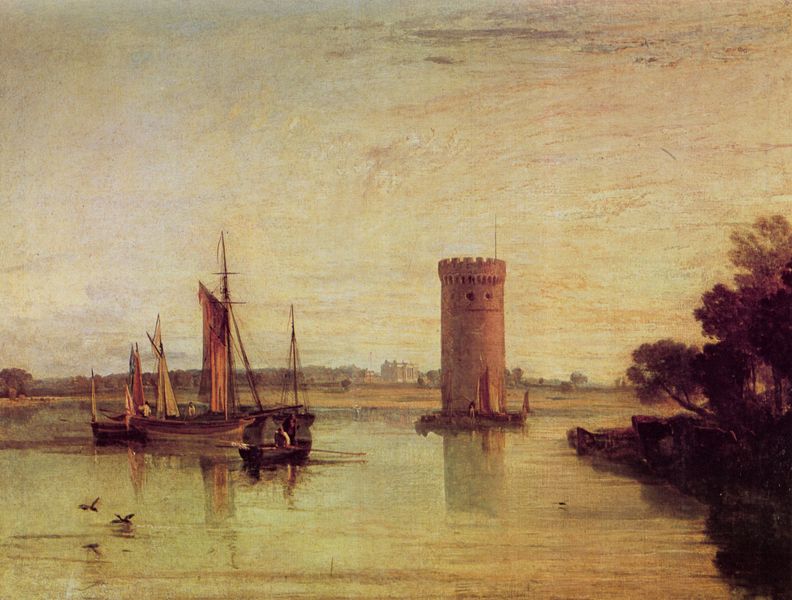
Titel: Tabley, Cheshire, der Sitz von Sir J. F. Leicester, Bart.: Ein ruhiger Morgen
Künstler: William Turner
Standort: London
Institution: Tate Gallery and the National Trust (Lord Egremont Collection) Petworth House
Schlagwörter: baum, felsen, flügel, gemälde, gestein, himmel, mann, meer, schatten, vogel, wasser, weiß, wolken, bäume, fluss, gelb, landschaft, menschen, ocker, see, stadt, teich, ufer, abend, braun, frankreich, licht, männer, orange, ölbild, gebäude, haus, park, rot, schloss, tiere, malerei, blass, mensch, steine, niederlande, öl, dämmerung, horizont, natur, spiegelung, vögel, weite, gewässer, insel, stoff, klassizismus, england, sanft, wald, boot, boote, kahn, ruder, turm, schiff, schiffe, segel, segelboot, segelschiffe, wellen, ente, gans, vedute, venedig, fischer, mast, segelschiff, backstein, enten, idylle, bug, masten, romantik, fahnenmast, turner, ruderboot, ruderer, rudern, ruderpinne, glatt, abendstimmung, bucht, segelboote, zinnen, fischerboot, fischerboote, festung, wasservögel, villa, landhaus, brauntöne, spiegelungen, segelbot, segeltuch, inseln, wasservogel, antenne, palais, bume, pinne, bott, wachturm, lorrain, bicht, naturr, wasserturm, turm schiffe, vöge., turm im wasser